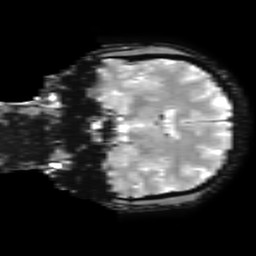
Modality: T2starw
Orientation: coronal
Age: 42
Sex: male
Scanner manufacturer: ge
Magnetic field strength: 3 T
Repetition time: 0.65 s
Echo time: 0.02 s